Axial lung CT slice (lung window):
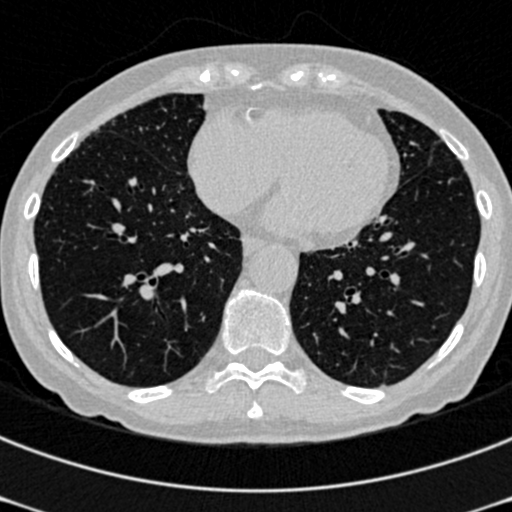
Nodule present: no